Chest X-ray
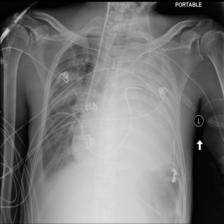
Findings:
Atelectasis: negative
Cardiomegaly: negative
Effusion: positive
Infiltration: negative
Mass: negative
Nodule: negative
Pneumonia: negative
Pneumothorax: negative
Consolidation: positive
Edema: negative
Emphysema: negative
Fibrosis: negative
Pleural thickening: negative
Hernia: negative